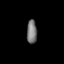
Tissue: prostate
Cell type: T cells
Senescence score: 0.6997
Nuclear area (px): 235
Mean DAPI intensity: 119.604